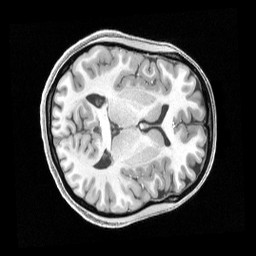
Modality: T1w
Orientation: axial
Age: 19
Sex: female
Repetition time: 2.4 s
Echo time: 0.00222 s